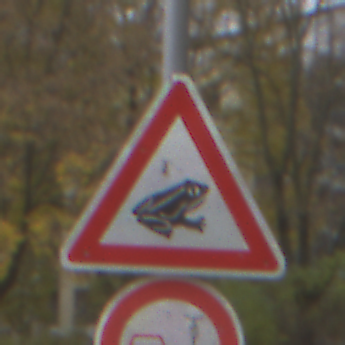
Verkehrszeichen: AmphibienwanderungLinks
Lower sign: VerbotUeberholenEinspurigeFahrzeuge
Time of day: MorningAfternoon
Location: Outdoor (Nature)
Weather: Overcast
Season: Autumn
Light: Natural